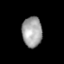
Tissue: lung
Cell type: Epithelial cells
Senescence score: 0.6226
Nuclear area (px): 591
Mean DAPI intensity: 163.098